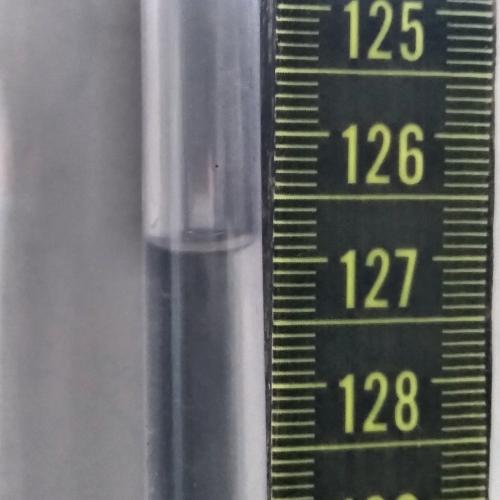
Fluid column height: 126.9 cm